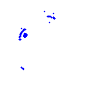
Particle: proton